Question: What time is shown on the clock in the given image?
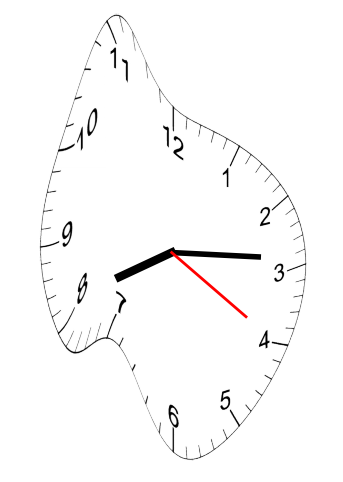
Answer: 08:14:20